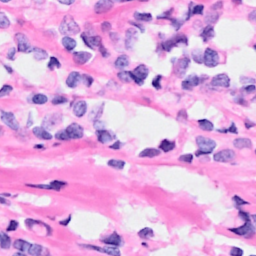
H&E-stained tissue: Breast